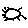
Label: sun